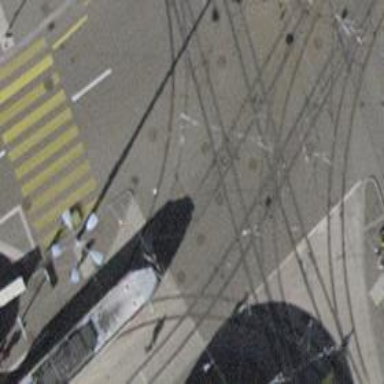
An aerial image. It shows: Asphalt service road with embedded tram rails.